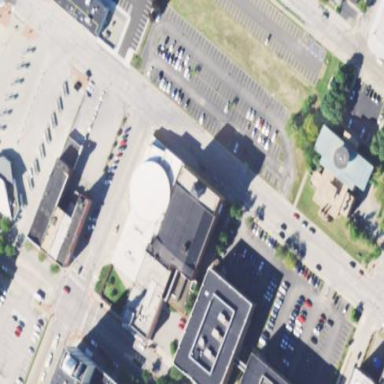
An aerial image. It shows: There is theatre building.